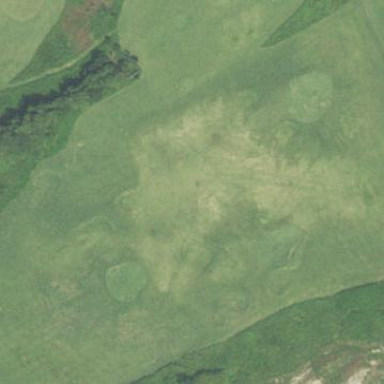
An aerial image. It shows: Grassy area designated for driving range golf.